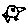
Label: bird